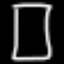
Label: square